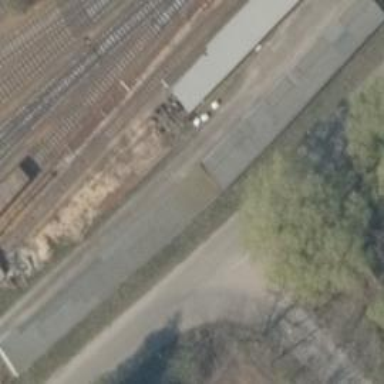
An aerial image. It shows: Shed building.